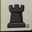
Piece: bR